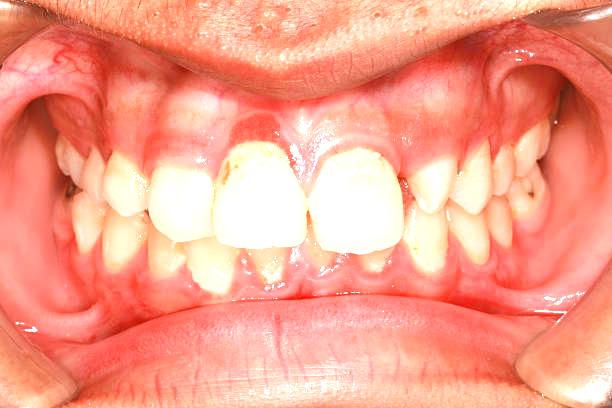
Condition: Gingivitis